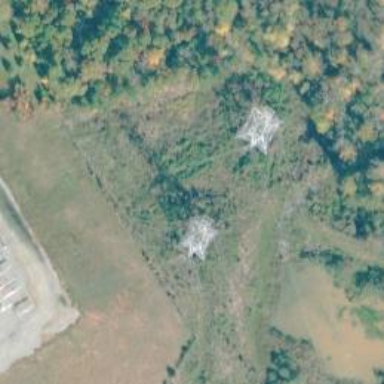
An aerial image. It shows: Lattice structure tower.